Aerial crown-view tile of a tropical tree (Barro Colorado Island, Panama), acquired 20240918:
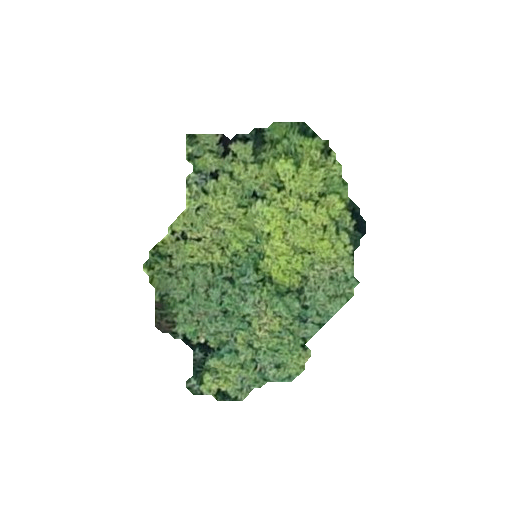
Species: Trichilia tuberculata
GBIF accepted scientific name: Trichilia tuberculata
Crown area: 65.871 m²